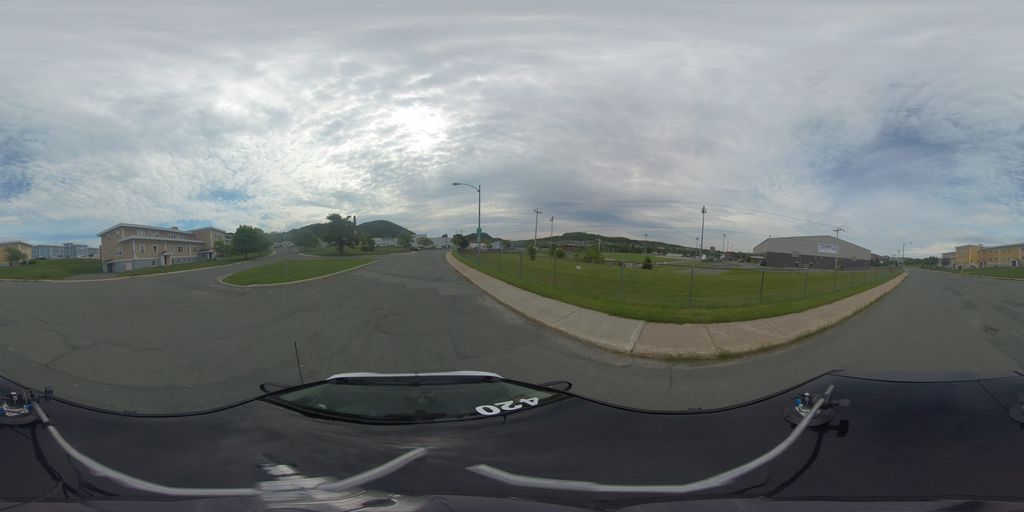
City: st_johns